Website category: movie
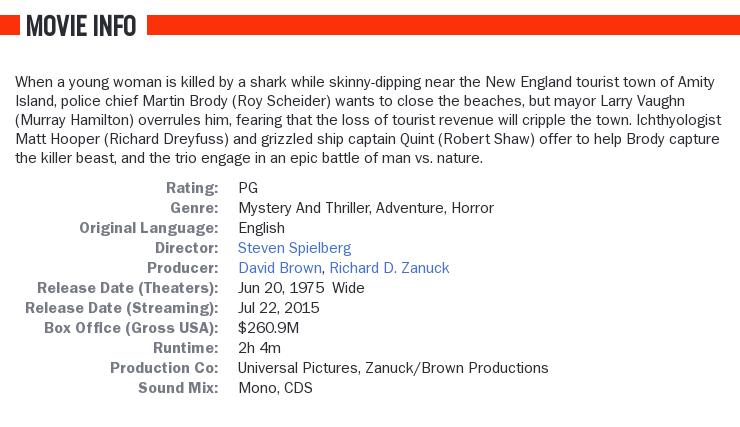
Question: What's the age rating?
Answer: PG

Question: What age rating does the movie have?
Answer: PG

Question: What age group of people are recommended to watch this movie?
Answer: PG

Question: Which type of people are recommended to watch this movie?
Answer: PG

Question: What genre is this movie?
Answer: mystery and thriller, adventure, horror

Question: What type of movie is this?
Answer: mystery and thriller, adventure, horror

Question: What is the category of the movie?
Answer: mystery and thriller, adventure, horror

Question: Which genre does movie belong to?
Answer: mystery and thriller, adventure, horror

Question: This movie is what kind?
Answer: mystery and thriller, adventure, horror

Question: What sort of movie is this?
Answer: mystery and thriller, adventure, horror

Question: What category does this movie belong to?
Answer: mystery and thriller, adventure, horror

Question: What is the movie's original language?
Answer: English

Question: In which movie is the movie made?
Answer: English

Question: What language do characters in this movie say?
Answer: English

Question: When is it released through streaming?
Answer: Jul 22, 2015

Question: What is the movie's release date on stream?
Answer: Jul 22, 2015

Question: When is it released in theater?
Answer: Jun 20, 1975 wide

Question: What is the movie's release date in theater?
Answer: Jun 20, 1975 wide

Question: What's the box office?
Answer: $260.9M

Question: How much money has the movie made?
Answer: $260.9M

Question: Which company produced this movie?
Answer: Universal Pictures, Zanuck/Brown Productions

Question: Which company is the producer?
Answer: Universal Pictures, Zanuck/Brown Productions

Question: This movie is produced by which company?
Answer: Universal Pictures, Zanuck/Brown Productions

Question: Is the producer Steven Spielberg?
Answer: no

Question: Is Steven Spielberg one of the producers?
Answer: no

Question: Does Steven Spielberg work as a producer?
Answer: no

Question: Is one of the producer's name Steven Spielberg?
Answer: no

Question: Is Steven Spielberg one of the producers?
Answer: no

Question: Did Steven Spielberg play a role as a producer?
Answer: no

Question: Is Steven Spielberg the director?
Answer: yes

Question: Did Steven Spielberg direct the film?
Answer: yes

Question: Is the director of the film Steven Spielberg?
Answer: yes

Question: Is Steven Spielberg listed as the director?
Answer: yes

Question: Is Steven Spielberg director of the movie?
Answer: yes

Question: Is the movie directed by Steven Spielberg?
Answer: yes

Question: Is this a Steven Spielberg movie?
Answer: yes

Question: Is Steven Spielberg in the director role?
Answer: yes

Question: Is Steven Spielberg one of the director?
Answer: yes

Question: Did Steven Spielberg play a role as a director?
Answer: yes

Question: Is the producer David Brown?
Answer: yes

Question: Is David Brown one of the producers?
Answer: yes

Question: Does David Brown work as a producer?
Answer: yes

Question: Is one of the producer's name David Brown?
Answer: yes

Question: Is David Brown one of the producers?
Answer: yes

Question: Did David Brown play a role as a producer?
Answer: yes

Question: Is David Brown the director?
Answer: no

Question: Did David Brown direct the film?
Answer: no

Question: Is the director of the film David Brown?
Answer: no

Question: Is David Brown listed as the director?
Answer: no

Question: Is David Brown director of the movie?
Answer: no

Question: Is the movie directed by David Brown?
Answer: no

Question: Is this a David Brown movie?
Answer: no

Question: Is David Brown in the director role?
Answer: no

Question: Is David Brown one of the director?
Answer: no

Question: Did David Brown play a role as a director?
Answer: no

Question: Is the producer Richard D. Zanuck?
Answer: yes

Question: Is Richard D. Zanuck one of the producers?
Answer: yes

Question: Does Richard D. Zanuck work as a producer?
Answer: yes

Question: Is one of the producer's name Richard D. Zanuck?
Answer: yes

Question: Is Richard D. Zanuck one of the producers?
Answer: yes

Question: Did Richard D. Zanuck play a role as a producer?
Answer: yes

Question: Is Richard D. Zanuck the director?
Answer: no

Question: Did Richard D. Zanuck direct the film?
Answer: no

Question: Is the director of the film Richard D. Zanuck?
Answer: no